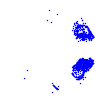
Particle: kaon